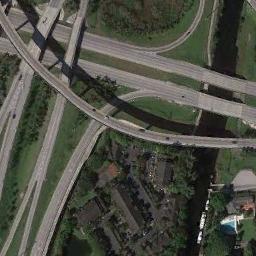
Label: overpass